Chest X-ray. View position: AP
Patient age: 27
Patient sex: M
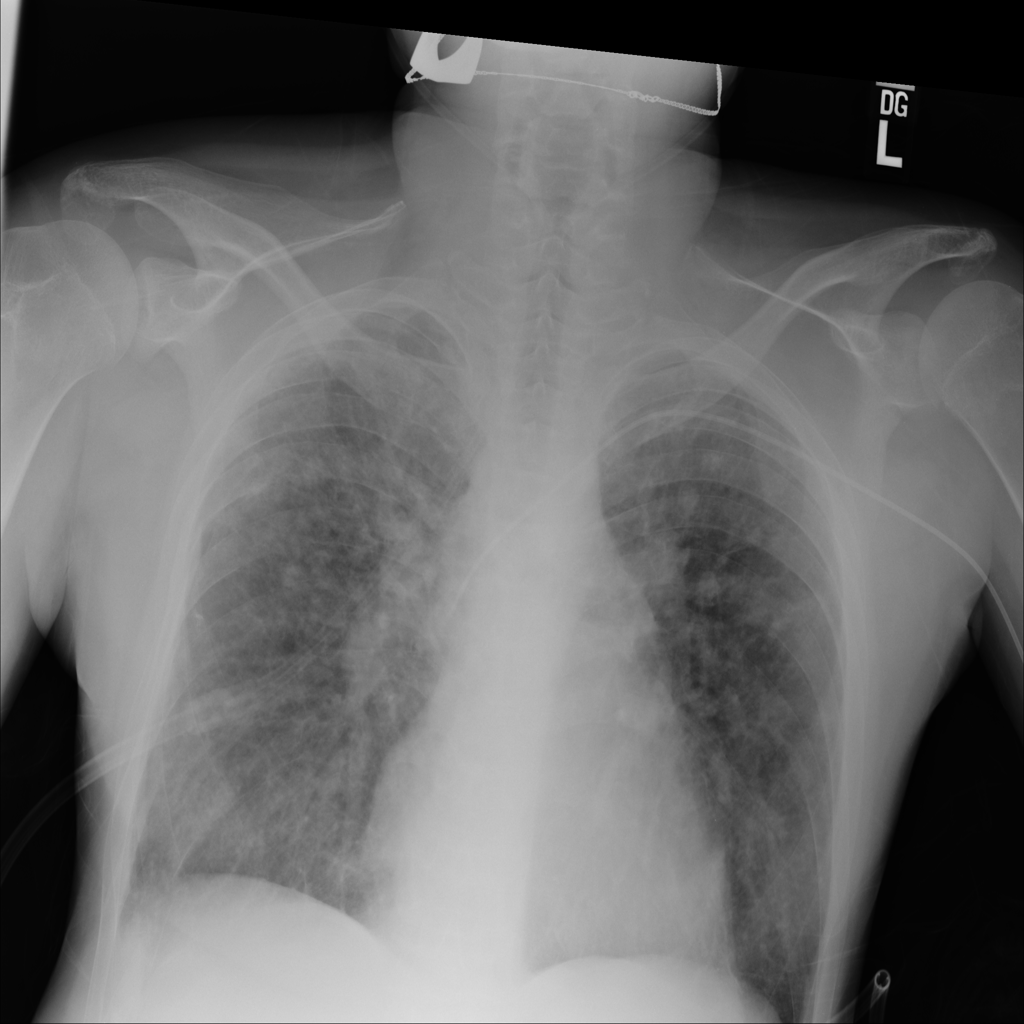
Finding: Pneumothorax